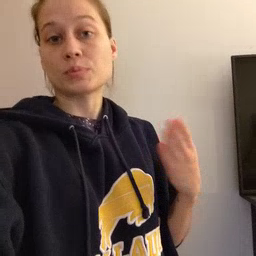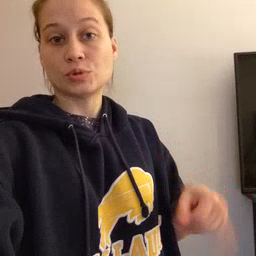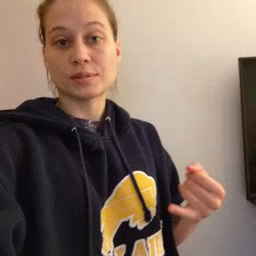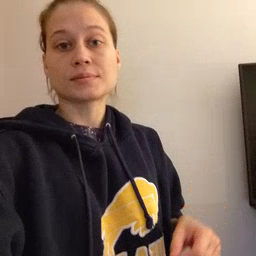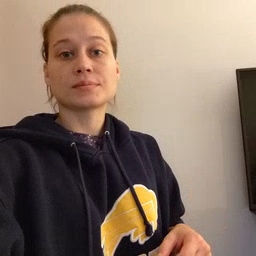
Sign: jeans